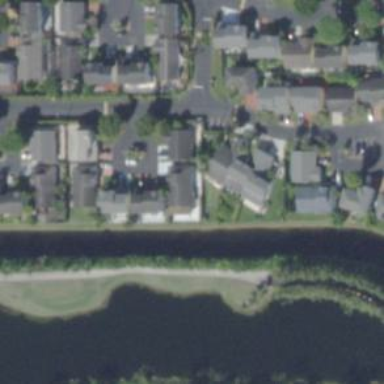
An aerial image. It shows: Canal.